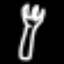
Label: fork